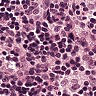
Metastatic tissue present: no